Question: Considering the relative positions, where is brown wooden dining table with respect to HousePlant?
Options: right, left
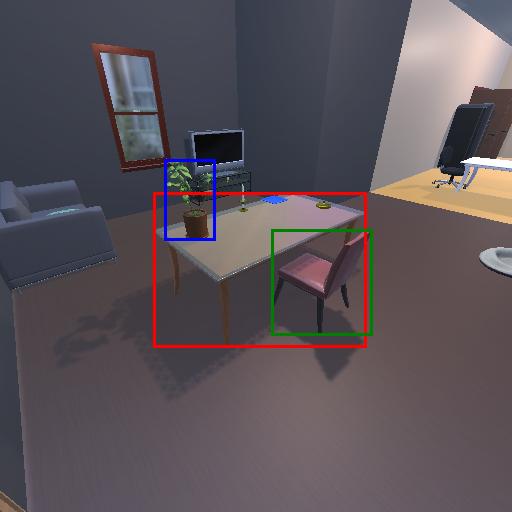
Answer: right